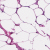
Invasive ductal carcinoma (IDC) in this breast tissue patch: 0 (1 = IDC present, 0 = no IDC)